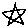
Label: star